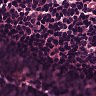
Metastatic tissue present: no